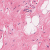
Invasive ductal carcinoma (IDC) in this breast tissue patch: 0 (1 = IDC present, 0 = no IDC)